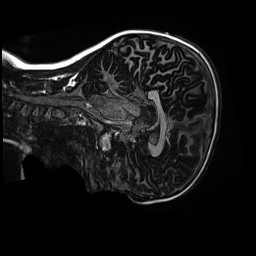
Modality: MP2RAGE
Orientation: sagittal
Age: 10
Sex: female
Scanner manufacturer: siemens
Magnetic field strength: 3 T
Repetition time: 4 s
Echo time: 0.00303 s